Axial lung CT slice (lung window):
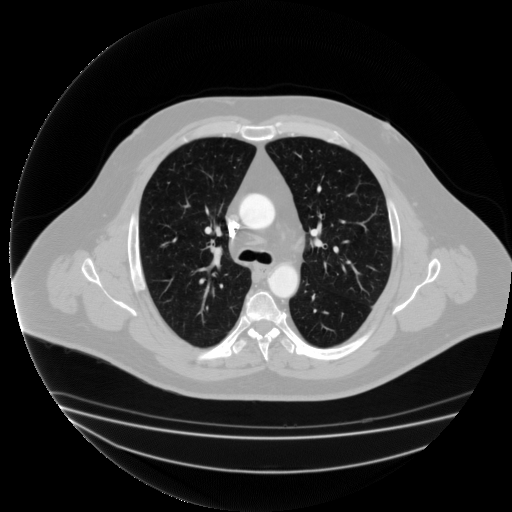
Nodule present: no